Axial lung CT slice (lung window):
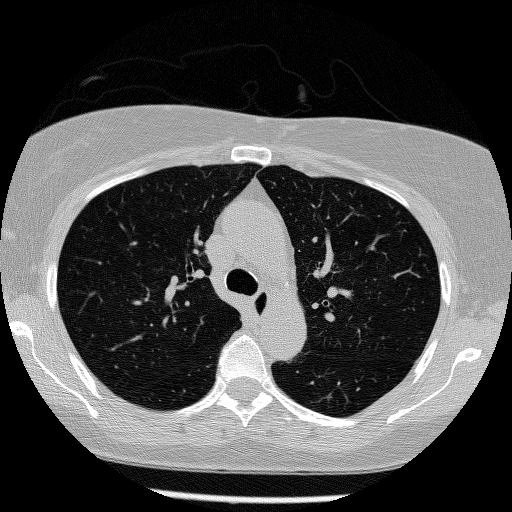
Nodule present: no